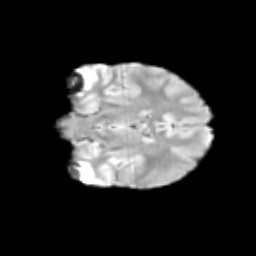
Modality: T2w
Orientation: coronal
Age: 10
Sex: male
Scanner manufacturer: siemens
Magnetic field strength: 3 T
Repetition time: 3.8 s
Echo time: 0.07 s